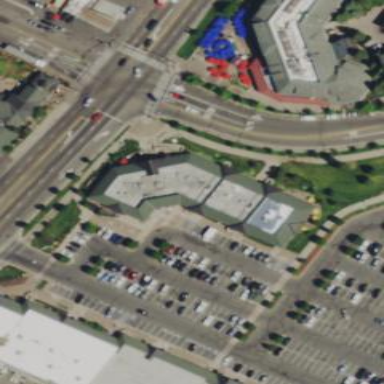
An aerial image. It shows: Building.